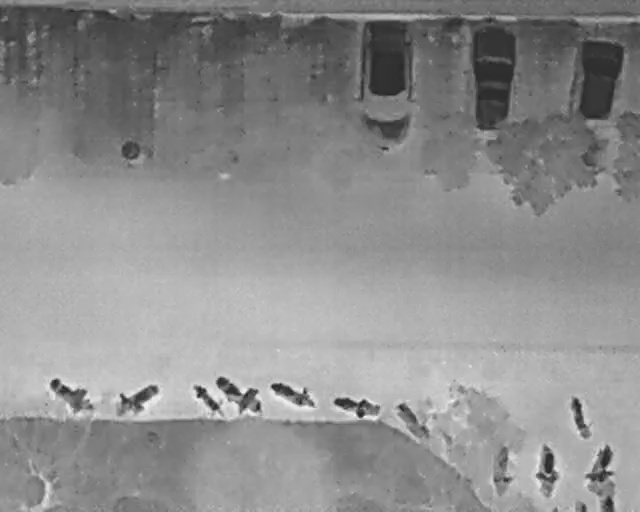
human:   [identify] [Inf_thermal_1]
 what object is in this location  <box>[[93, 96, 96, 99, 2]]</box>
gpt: <ref>1 medium bicycle at the bottom right</ref>

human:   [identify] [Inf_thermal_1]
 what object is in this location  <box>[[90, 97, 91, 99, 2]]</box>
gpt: <ref>1 small bicycle at the bottom right</ref>